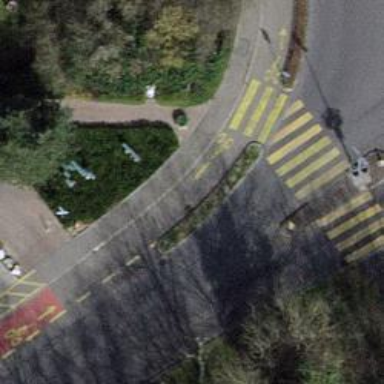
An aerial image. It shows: Asphalt sidewalk alongside asphalt cycleway.